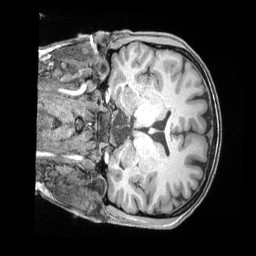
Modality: T1w
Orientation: coronal
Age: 35
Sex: female
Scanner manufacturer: siemens
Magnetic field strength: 3 T
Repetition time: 2 s
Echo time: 0.00211 s